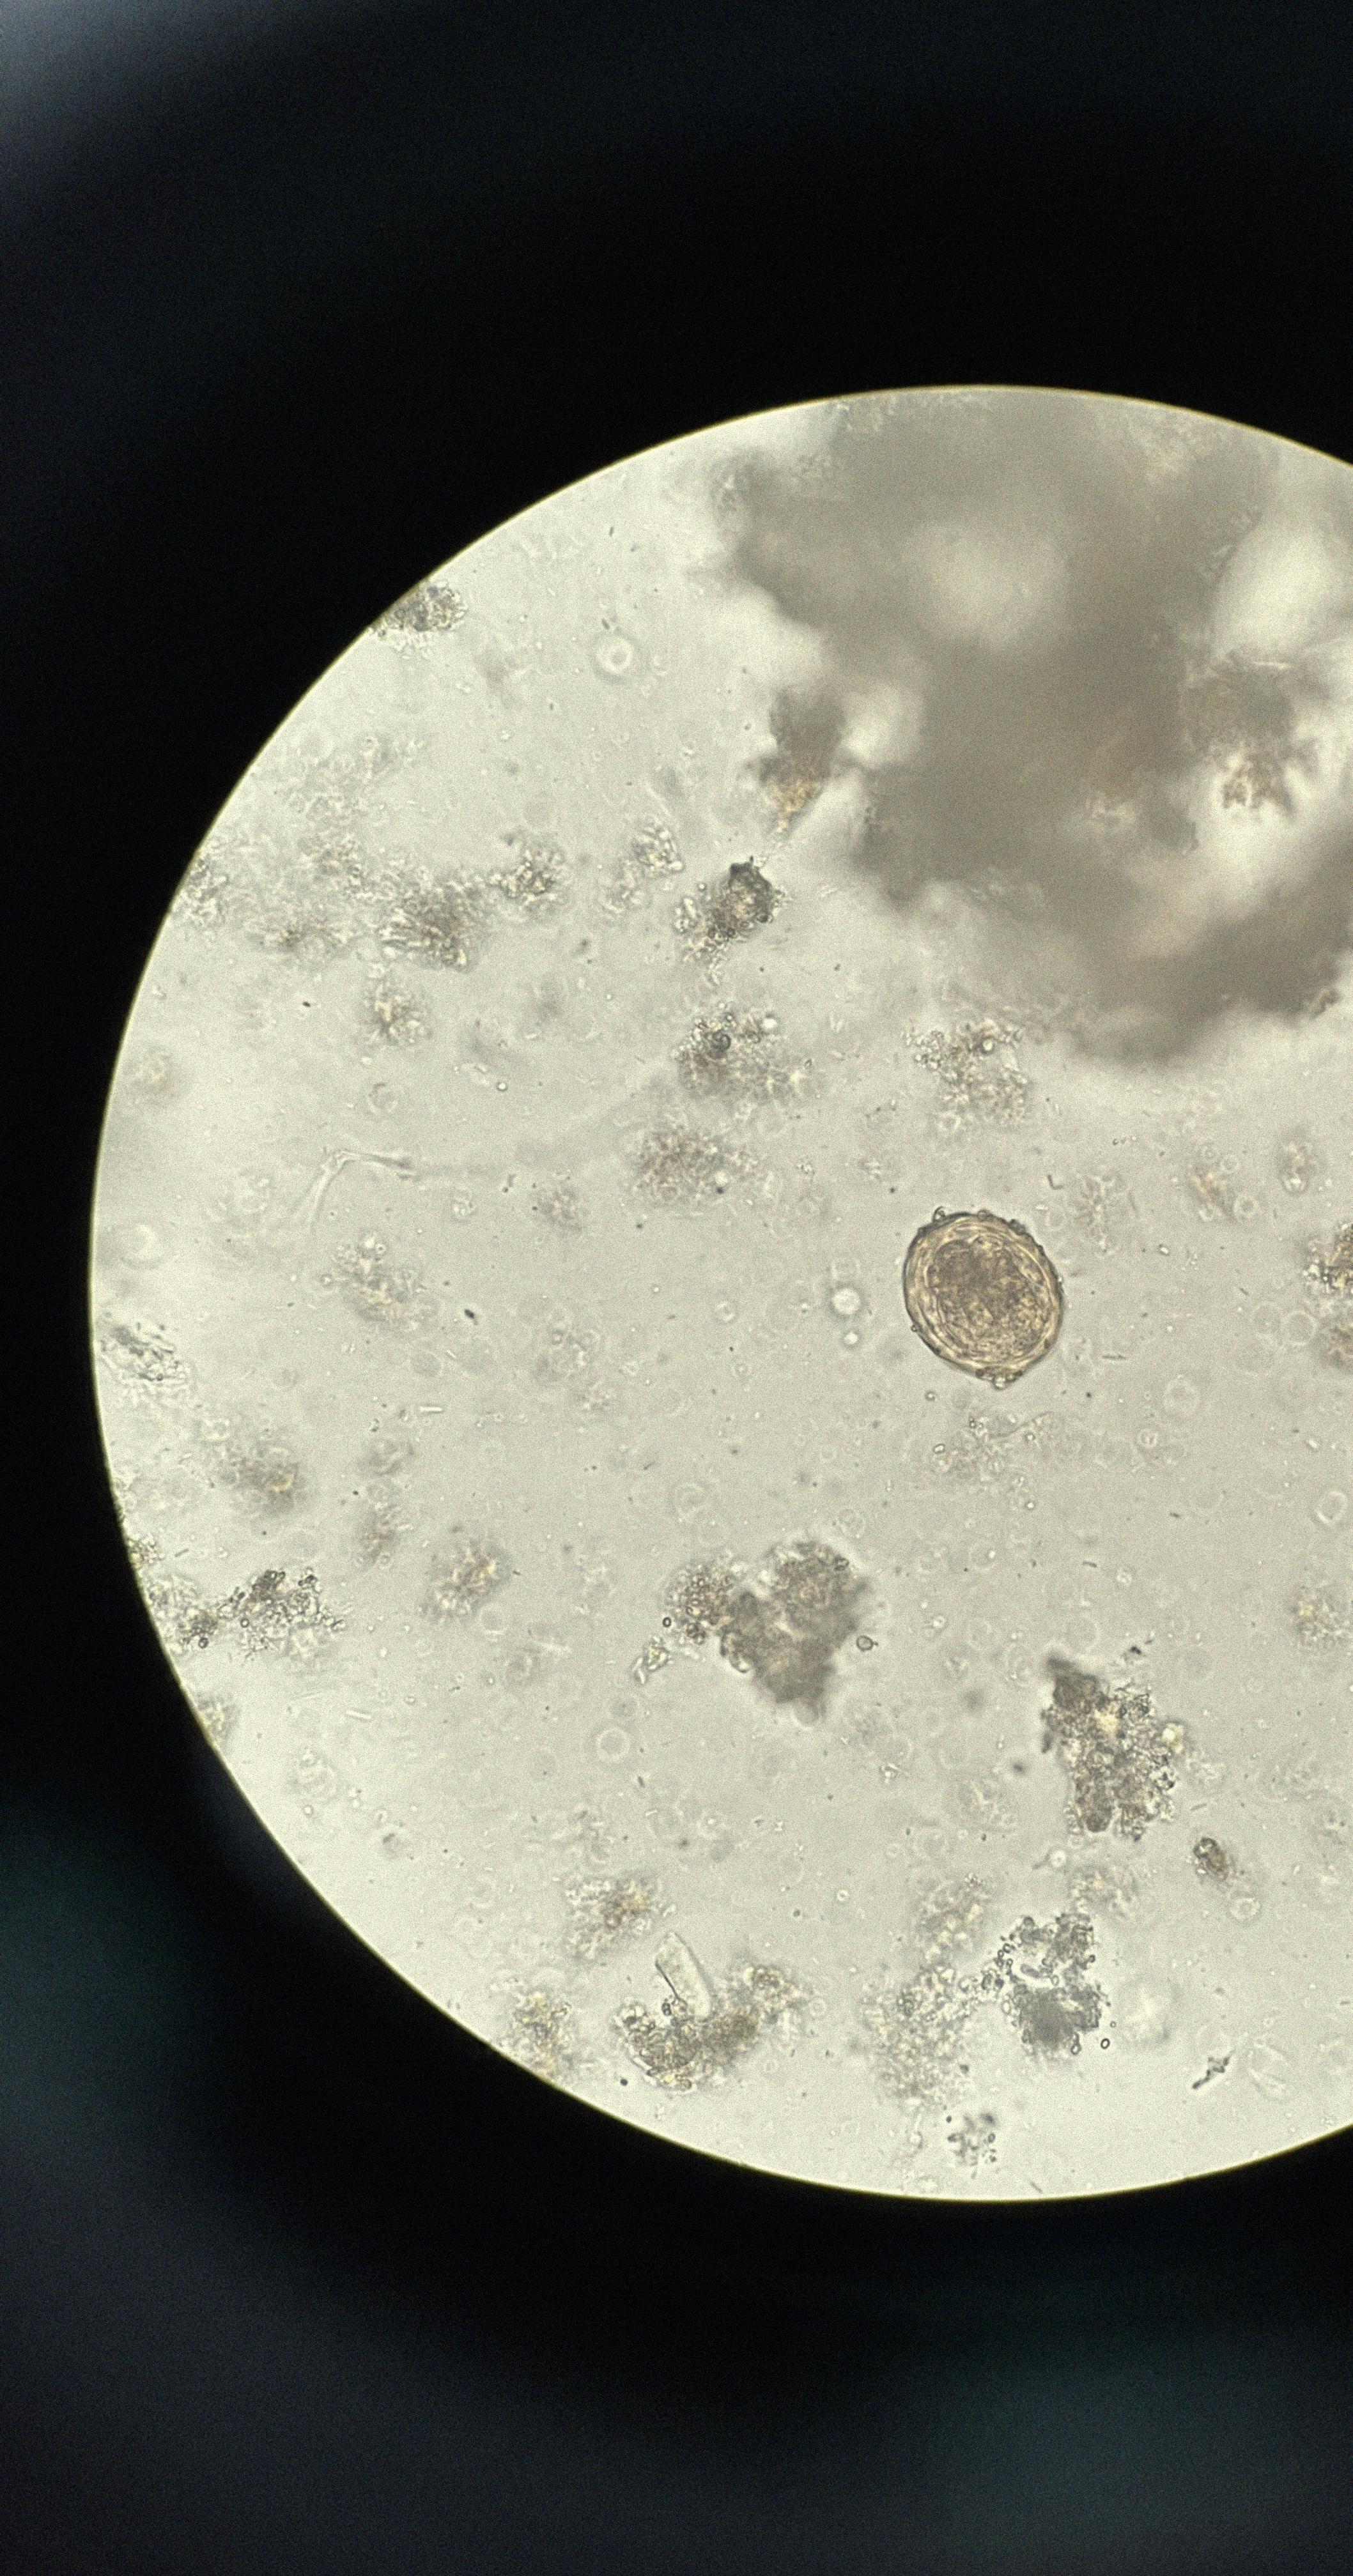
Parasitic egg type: Ascaris lumbricoides